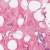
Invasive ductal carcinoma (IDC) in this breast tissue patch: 0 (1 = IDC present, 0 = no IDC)